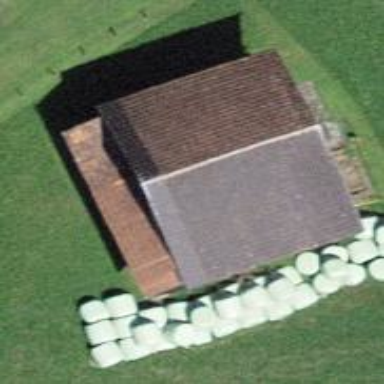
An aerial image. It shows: Farm.